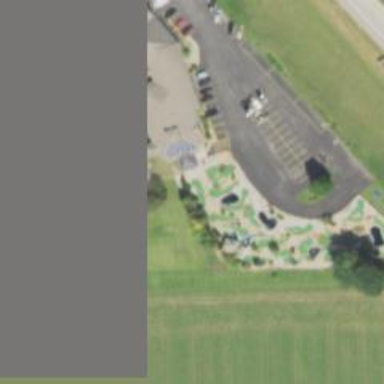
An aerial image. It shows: Miniature golf leisure land.